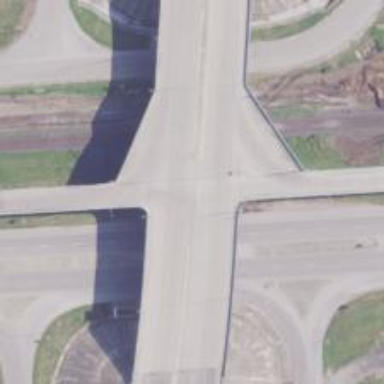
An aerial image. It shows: Trunk link highway passing over bridge.